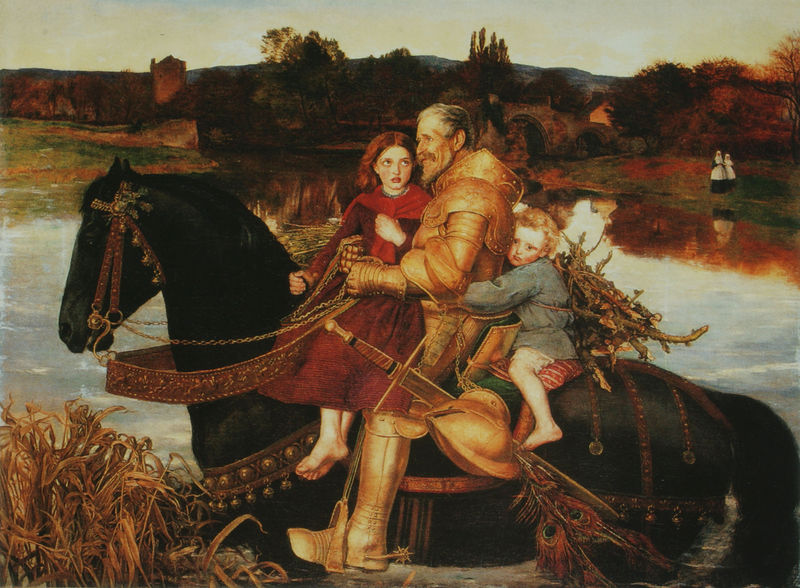
Titel: Ritter Isumbras in der Furt
Künstler: John Everett Millais
Standort: Liverpool
Institution: Merseyside County Art Gallery
Schlagwörter: baum, berg, blau, feder, gemälde, himmel, mann, nackt, umhang, wasser, bäume, fluss, frauen, landschaft, mädchen, see, ufer, äste, abend, braun, bunt, frau, grau, holz, kleid, schwarz, stroh, gras, haus, rot, bart, blicke, federn, spiegel, bach, feld, horizont, natur, schilf, spiegelung, brücke, gewässer, gold, mantel, reich, familie, kind, tochter, vater, wald, kinder, pferd, reiter, turm, rappe, reiten, ritt, sattel, steigbügel, zaumzeug, zügel, heu, reisig, kette, herbst, füsse, angst, ornamente, festhalten, metall, deutsch, junge, panorama, ruine, umgang, knabe, burg, barfuß, geschirr, schwert, nonne, helm, stiefel, pfau, hauben, ritter, rüstung, gemäuer, harnisch, halfter, zaum, feuerholz, rappen, sporen, maria, pfauenfeder, sohn, hengst, schatz, josef, präraffaelit, schellen, roter mantel, retter, schilff, nonnen, rotes kleid, klammern, don quijote, teiter, kiner, pfauenfedern, schilft, zügl, weiße kleider, 3 personen, 2 frauen, mann mit 2 kindern, rote farbe, goldene rüstung